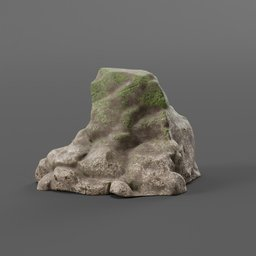
Label: nature